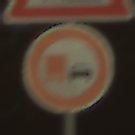
Verkehrszeichen: UeberholverbotKraftfahrzeuge
Zusatzzeichen oben: Arbeitsstelle
Umgebung: Outdoor, Nature
Tageszeit: SunriseSunset
Wetter: PartlyCloudy
Licht: Natural
Jahreszeit: NotSpecified
Kontrast: HighContrast